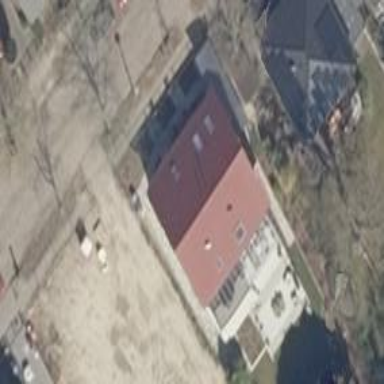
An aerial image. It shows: Detached building with gabled roof.